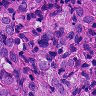
Metastatic tissue present: yes